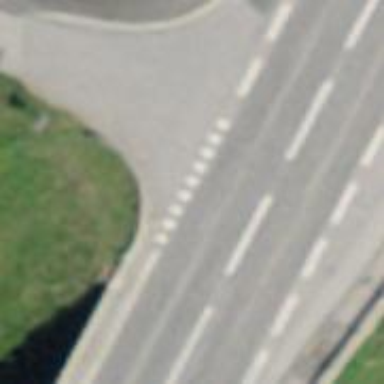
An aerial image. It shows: Bus stop with platform for public transport.